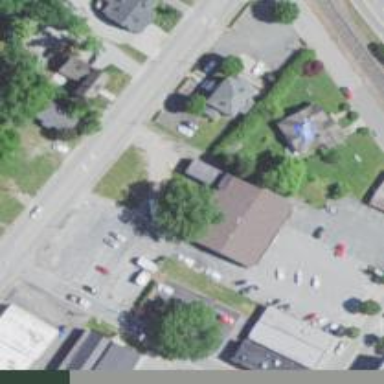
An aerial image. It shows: Convenience shop.